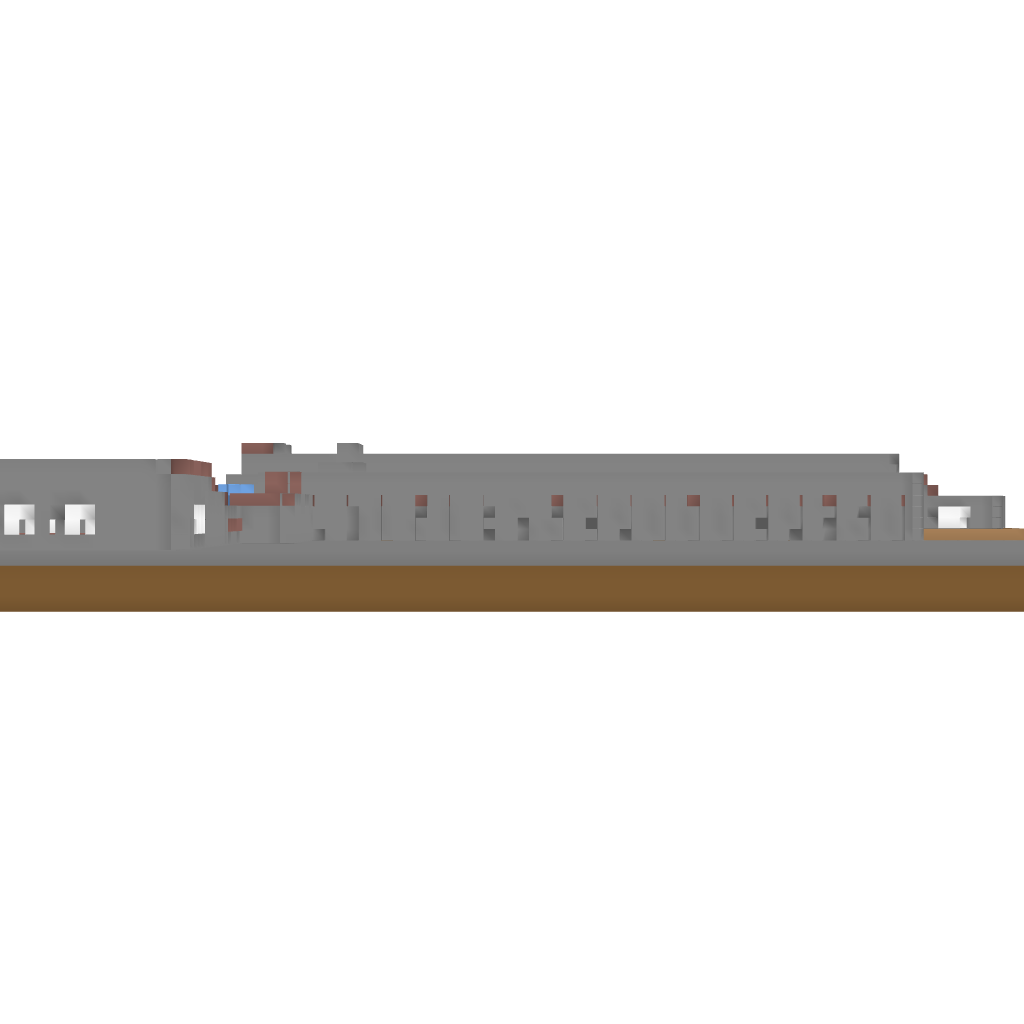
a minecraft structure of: Prison bad low quality